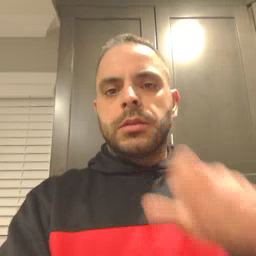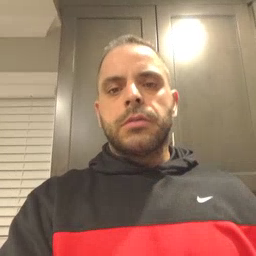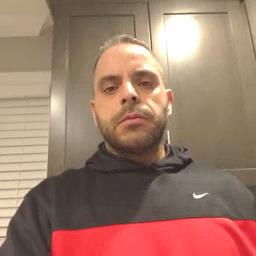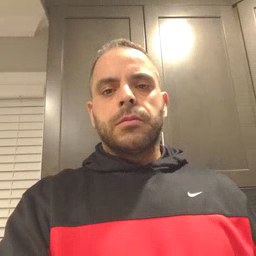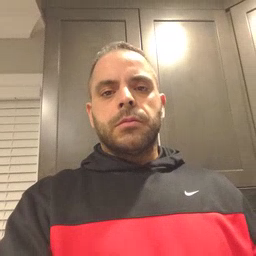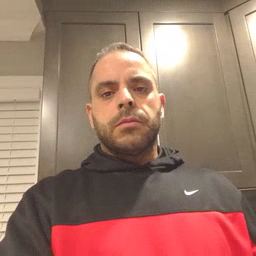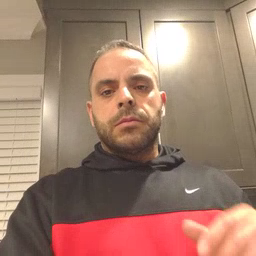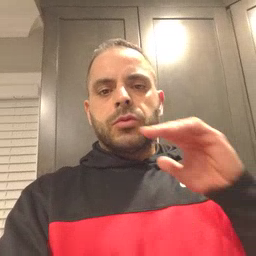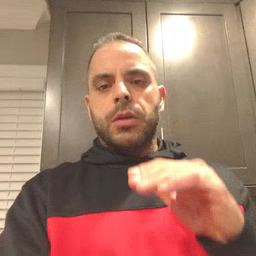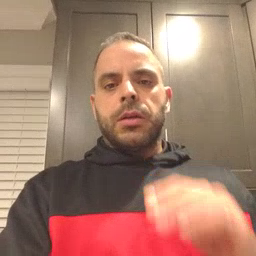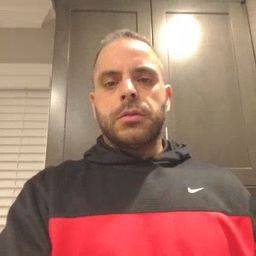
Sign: child